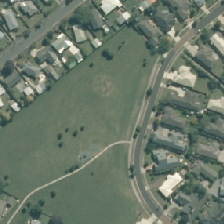
Land cover: urban_parkland